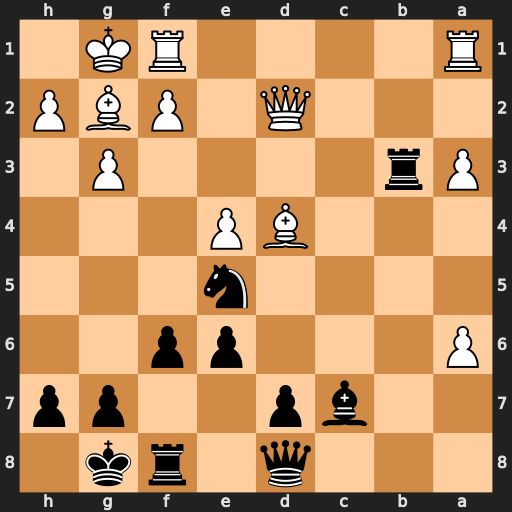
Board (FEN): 3q1rk1/2bp2pp/P3pp2/4n3/3BP3/Pr4P1/3Q1PBP/R4RK1
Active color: b
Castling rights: -
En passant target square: -
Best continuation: Rd3 Qb2 Nc4 Qb5 Rxd4